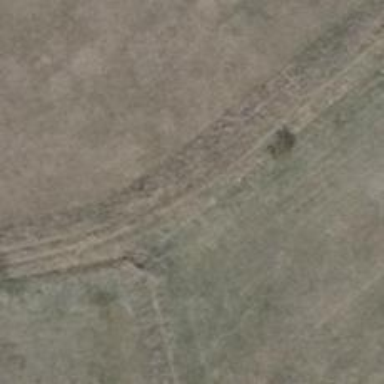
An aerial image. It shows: Very rough grass track with grade5 tracktype.